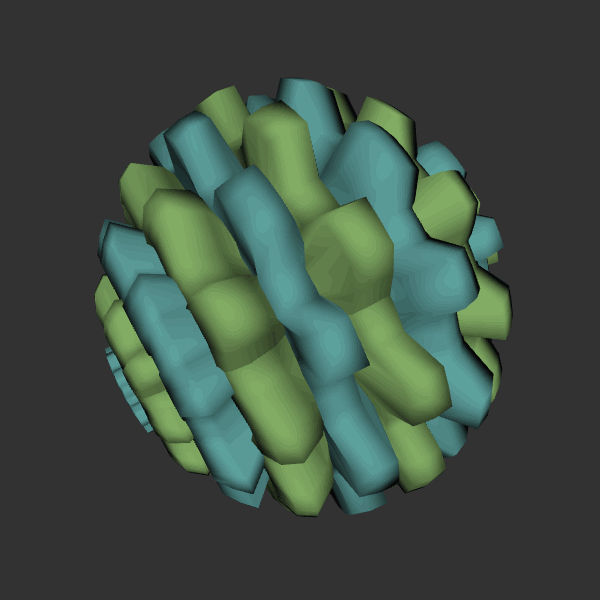
Background: dark